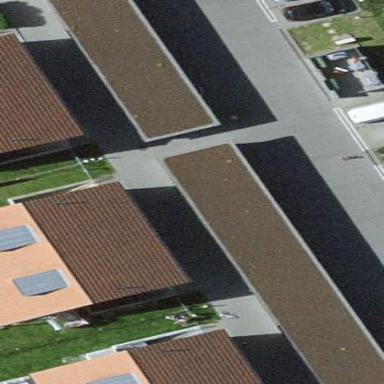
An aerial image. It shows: View of roof of building.